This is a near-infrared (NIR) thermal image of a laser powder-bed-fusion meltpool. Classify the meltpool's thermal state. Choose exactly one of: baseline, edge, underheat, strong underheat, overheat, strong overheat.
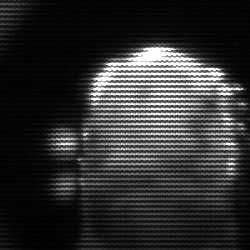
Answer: baseline